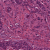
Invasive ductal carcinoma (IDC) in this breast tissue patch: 1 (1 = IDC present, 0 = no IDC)